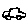
Label: car